Question: I am using 'drawRect' to draw a NSString inside a custom view, which is a subview of 'NSButton'. The 'drawRect' of the NSButton is also drawing an 'NSImage', which appears to the be the problem. If I remove the 'drawRect' code for the 'NSImage', it no longer happens (but then I don't have a background).
Here is the custom view 'drawRect' (shortened):
'''
override func drawRect(dirtyRect: NSRect) {
super.drawRect(dirtyRect)
let string: NSString = NSString(string: thermostat.displayTargetTemperature())
string.drawAtPoint(NSMakePoint(CGFloat(width), CGFloat(y)), withAttributes: self.attributes)
}
'''
Here is the 'NSButton' 'drawRect':
'''
override func drawRect(dirtyRect: NSRect) {
var image = NSImage(named: FILDarkManager.enabled ? "preferences-statusbar-bg-dark" : "preferences-statusbar-bg-light")
if (self.state == NSOnState) {
image?.drawInRect(dirtyRect, fromRect: NSZeroRect, operation: NSCompositingOperation.CompositeSourceOver, fraction: 1.0, respectFlipped: true, hints: nil)
}
else {
image?.drawInRect(dirtyRect, fromRect: NSZeroRect, operation: NSCompositingOperation.CompositeSourceOver, fraction: 0.8, respectFlipped: true, hints: nil)
}
super.drawRect(dirtyRect)
}
'''
Perhaps it is something to do with the operation when drawing the 'NSImage'?
The strange thing is that if I hover over the view, it draws correctly.

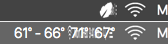
Answer: Try drawing the image into [self bounds] rather than into dirtyRect.
Drawing the string probably dirties part of your button, causing your code to draw the image into that dirtyRect.